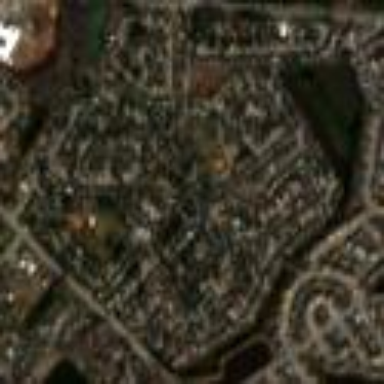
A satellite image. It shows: This residential area consists of single-family homes.